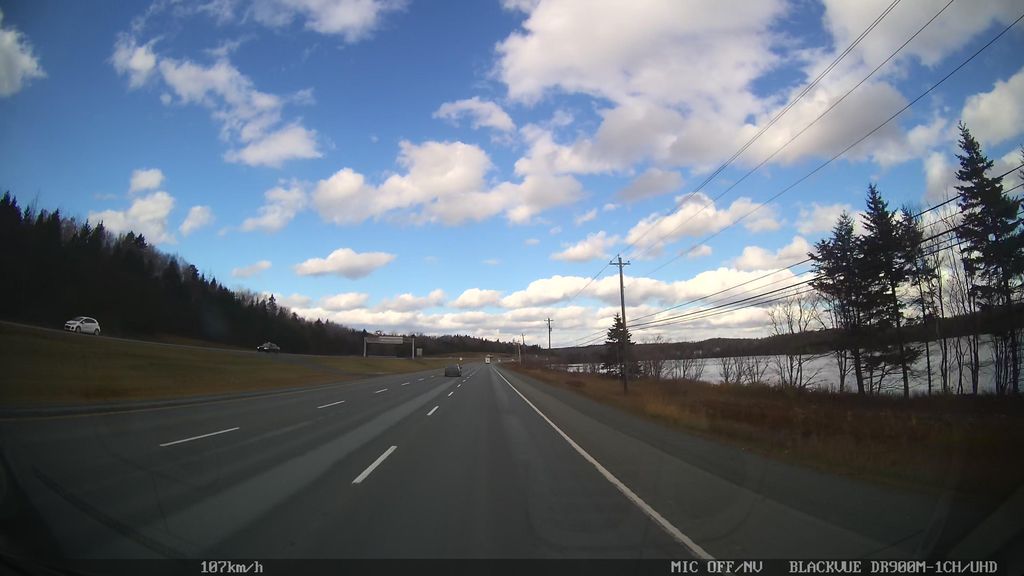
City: halifax